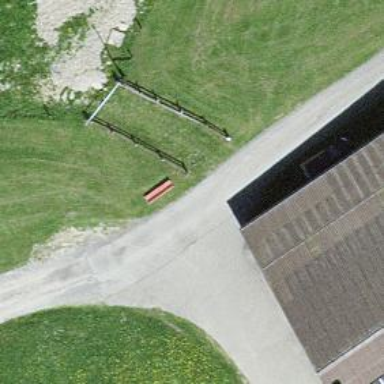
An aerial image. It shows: Bench.